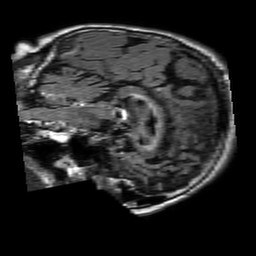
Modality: FLAIR
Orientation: sagittal
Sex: female
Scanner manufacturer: philips
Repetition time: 11 s
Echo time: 0.125 s